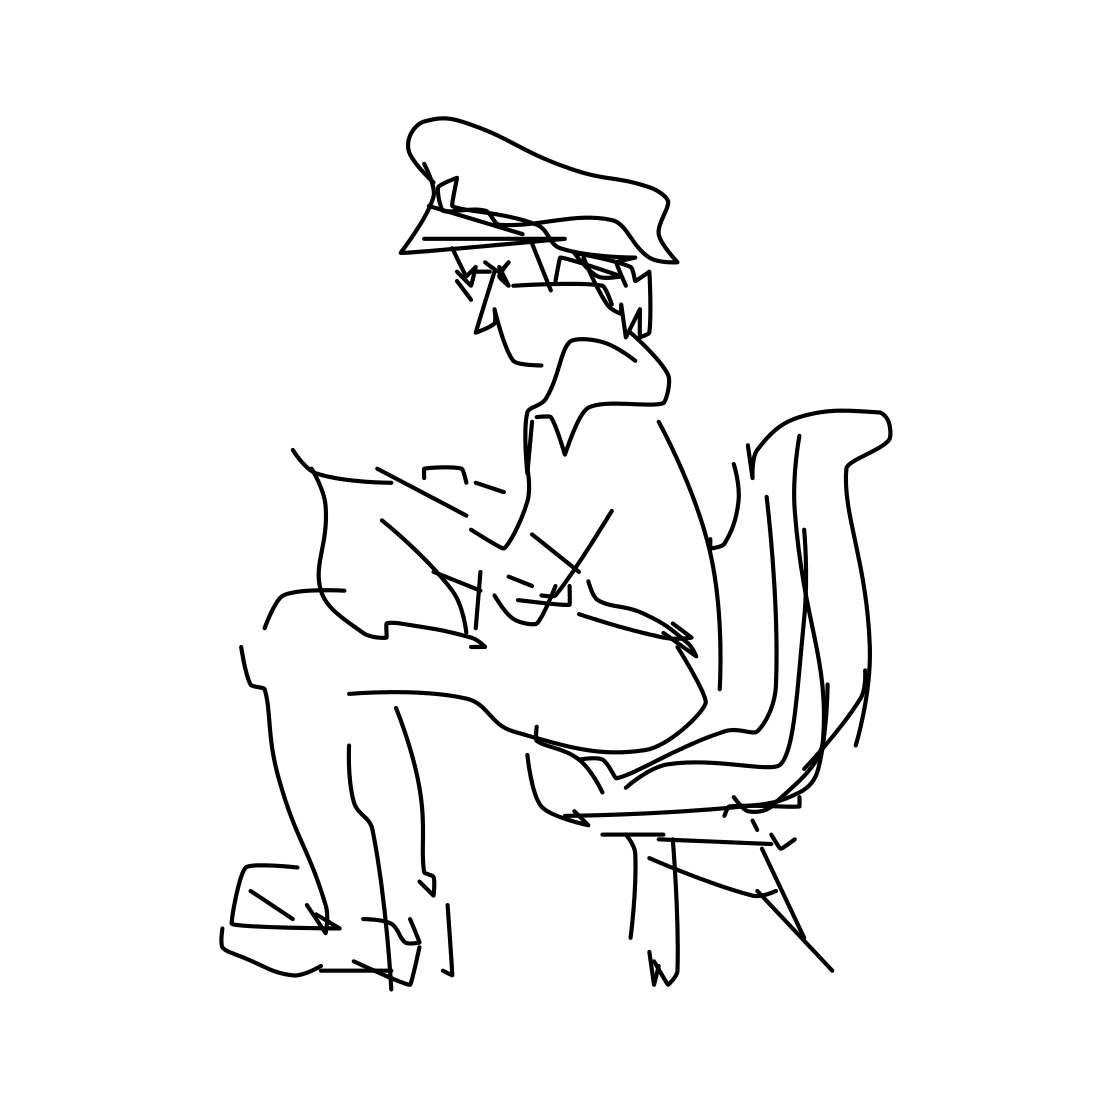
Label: person sitting